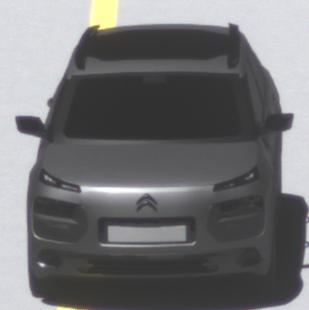
Make: Citroen
Model: C4 Cactus PureTech 75
Detailed model: C4 Cactus
Model produced from: 2014/09
Model produced until: 2015/03
Doors: 5
Color: gray
Road condition: dry road
Daytime: midday
Contrast: high contrast